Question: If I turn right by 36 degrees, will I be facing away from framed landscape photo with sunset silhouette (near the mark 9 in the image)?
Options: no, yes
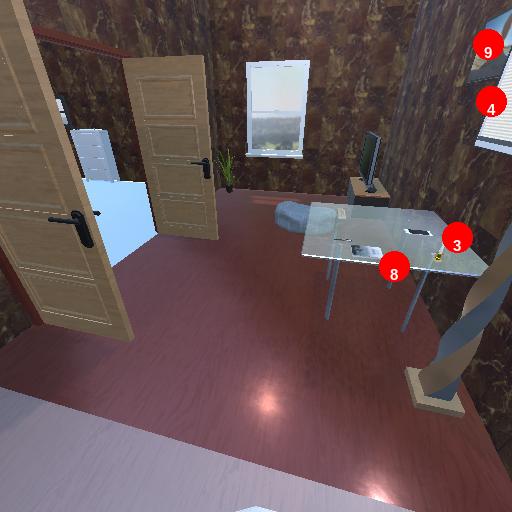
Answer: no